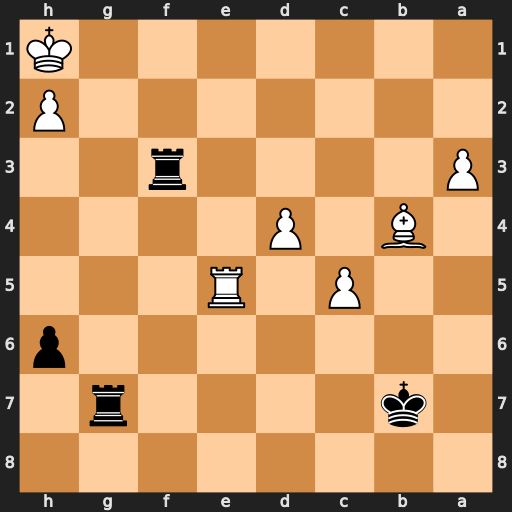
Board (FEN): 8/1k4r1/7p/2P1R3/1B1P4/P4r2/7P/7K
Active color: b
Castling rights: -
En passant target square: -
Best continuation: Rf1#